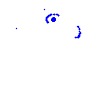
Particle: pion